Question: So the case is that I have a SWT composite A which aggregates composite B and C.
The content of B and C consists of multiple rows that consists of Label and Text.
Within composite B or C rows are aligned properly ( you can draw a straight vertical line in the place where label border ends and text starts). But if you compare B and C then C content looks like it is indented against B.
For example:

Does anyone have an idea how to achieve it ?
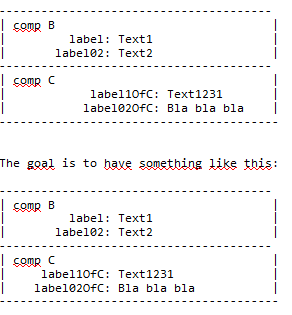
Answer: The only way I can think of to align the first column of each 'Composite' is to set the 'GridData#widthHint' to the same value. This value would have to be the maximal width of any of the elements in the first column.
I gave it a try and came up with this solution (it's not optimized and consequently might not be the most efficient way to do it):
'''
private static Random random = new Random(System.currentTimeMillis());
public static void main(String[] args)
{
Display display = new Display();
Shell shell = new Shell(display);
shell.setText("StackOverflow");
shell.setLayout(new GridLayout(1, false));
Composite first = createComposite(shell);
Composite second = createComposite(shell);
synchronizeFirstColumn(2, first, second);
shell.pack();
shell.open();
while (!shell.isDisposed())
{
if (!display.readAndDispatch())
{
display.sleep();
}
}
display.dispose();
}
private static Composite createComposite(Shell shell)
{
Composite comp = new Composite(shell, SWT.BORDER);
comp.setLayout(new GridLayout(2, false));
comp.setLayoutData(new GridData(SWT.FILL, SWT.FILL, true, true));
for (int i = 0; i < 3; i++)
{
String content = UUID.randomUUID().toString();
content = content.substring(0, Math.round(random.nextFloat() * content.length()));
Label label = new Label(comp, SWT.RIGHT);
label.setText(content);
label.setLayoutData(new GridData(SWT.END, SWT.TOP, false, false));
Text text = new Text(comp, SWT.BORDER);
text.setLayoutData(new GridData(SWT.FILL, SWT.TOP, true, false));
}
return comp;
}
private static void synchronizeFirstColumn(int nrOfColumns, Composite... comps)
{
if (comps == null || comps.length == 0)
return;
int maxWidth = 0;
for (Composite comp : comps)
{
Control[] controls = comp.getChildren();
for (int i = 0; i < controls.length; i += nrOfColumns)
{
int width = controls[i].computeSize(SWT.DEFAULT, SWT.DEFAULT).x;
if (width > maxWidth)
maxWidth = width;
}
}
for (Composite comp : comps)
{
Control[] controls = comp.getChildren();
for (int i = 0; i < controls.length; i += nrOfColumns)
{
Object data = controls[i].getLayoutData();
if(data instanceof GridData)
{
GridData grid = (GridData) data;
grid.widthHint = maxWidth;
}
}
}
}
'''
Looks like this: